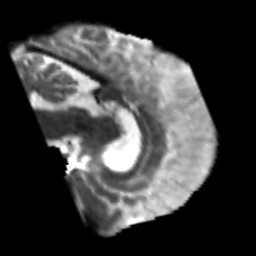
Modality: T2w
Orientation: sagittal
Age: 34
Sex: male
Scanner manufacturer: siemens
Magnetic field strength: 3 T
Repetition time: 7.3 s
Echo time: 0.087 s